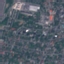
Land use / land cover class: Residential